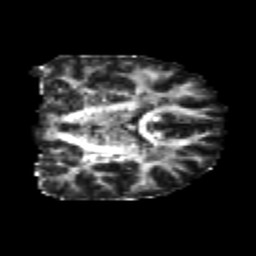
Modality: FA
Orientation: coronal
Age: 22
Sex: male
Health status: healthy
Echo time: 0.074 s